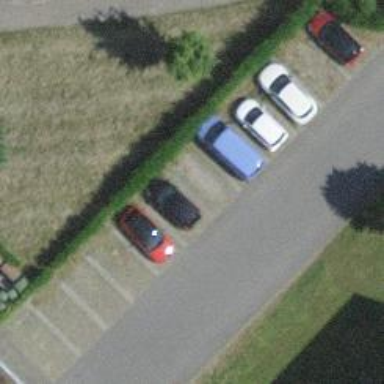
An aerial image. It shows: Parking available on the street side.